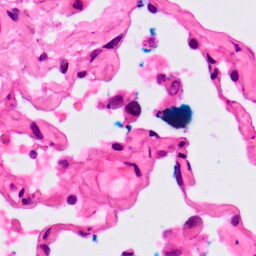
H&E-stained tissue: Lung